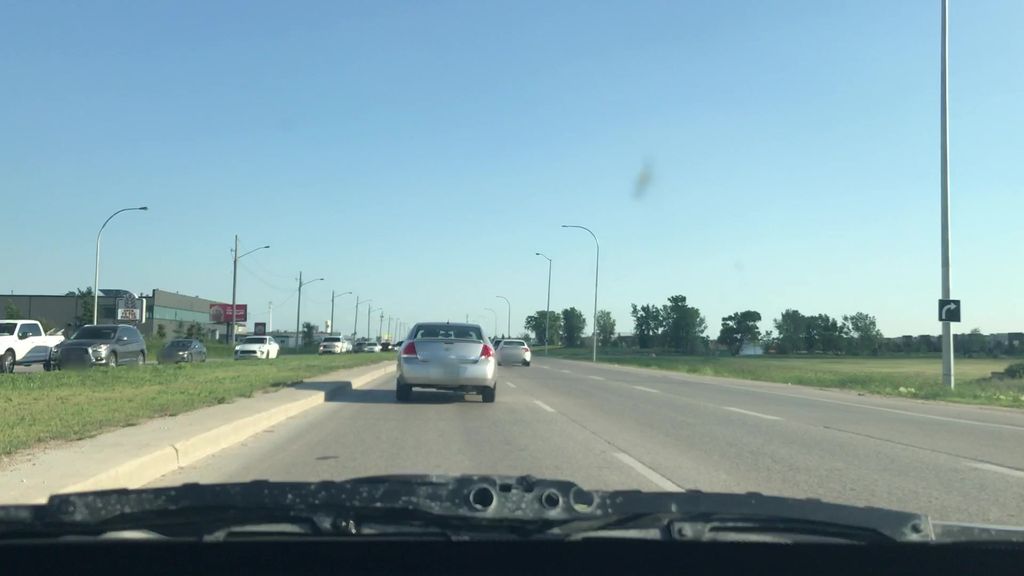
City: winnipeg